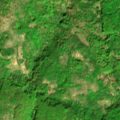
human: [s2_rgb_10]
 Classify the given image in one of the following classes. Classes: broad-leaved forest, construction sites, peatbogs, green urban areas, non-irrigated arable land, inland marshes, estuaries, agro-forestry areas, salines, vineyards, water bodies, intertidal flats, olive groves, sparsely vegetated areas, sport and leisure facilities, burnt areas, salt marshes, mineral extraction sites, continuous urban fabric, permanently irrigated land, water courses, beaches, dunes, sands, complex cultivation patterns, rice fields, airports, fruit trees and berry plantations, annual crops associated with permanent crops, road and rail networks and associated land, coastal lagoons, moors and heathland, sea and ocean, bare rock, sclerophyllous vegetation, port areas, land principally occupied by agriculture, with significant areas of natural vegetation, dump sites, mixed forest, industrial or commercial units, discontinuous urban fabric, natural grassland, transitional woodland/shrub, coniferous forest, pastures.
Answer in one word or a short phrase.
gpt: land principally occupied by agriculture, with significant areas of natural vegetation, broad-leaved forest, transitional woodland/shrub